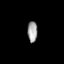
Tissue: lung
Cell type: Myeloid cells
Senescence score: 0.5606
Nuclear area (px): 203
Mean DAPI intensity: 158.261